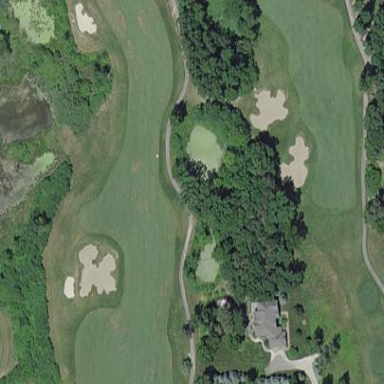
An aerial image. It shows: Golf fairway surrounded by grass.